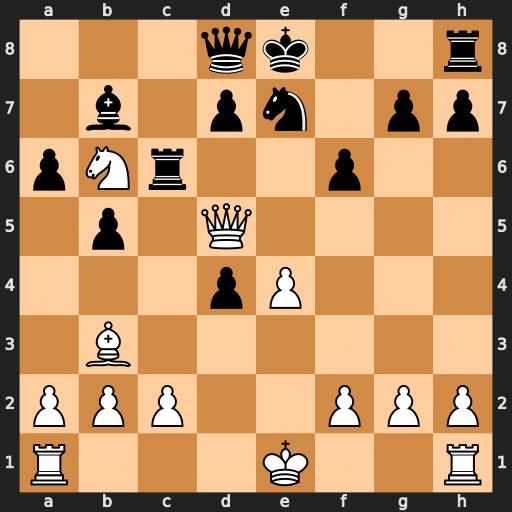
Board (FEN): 3qk2r/1b1pn1pp/pNr2p2/1p1Q4/3pP3/1B6/PPP2PPP/R3K2R
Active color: w
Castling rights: KQk
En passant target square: -
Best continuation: Qf7#